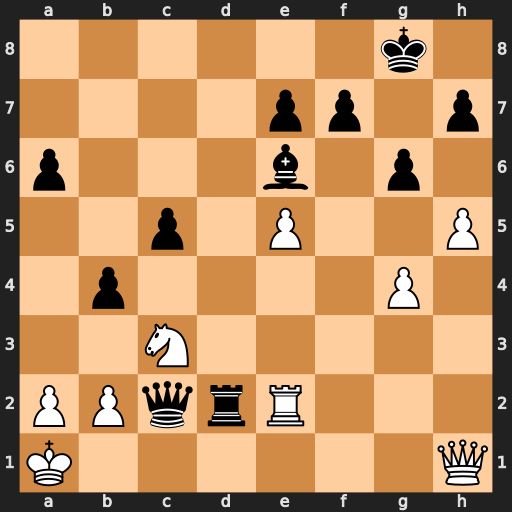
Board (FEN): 6k1/4pp1p/p3b1p1/2p1P2P/1p4P1/2N5/PPqrR3/K6Q
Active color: w
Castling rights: -
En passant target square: -
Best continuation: Qa8+ Kg7 h6+